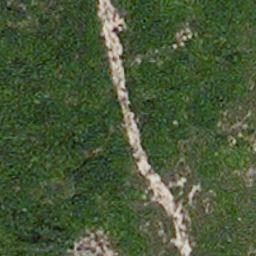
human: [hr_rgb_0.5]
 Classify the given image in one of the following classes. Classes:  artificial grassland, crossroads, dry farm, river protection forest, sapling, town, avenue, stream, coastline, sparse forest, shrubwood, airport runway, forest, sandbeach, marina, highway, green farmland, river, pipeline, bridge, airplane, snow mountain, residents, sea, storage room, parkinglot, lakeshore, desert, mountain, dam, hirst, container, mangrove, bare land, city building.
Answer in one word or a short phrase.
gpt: avenue